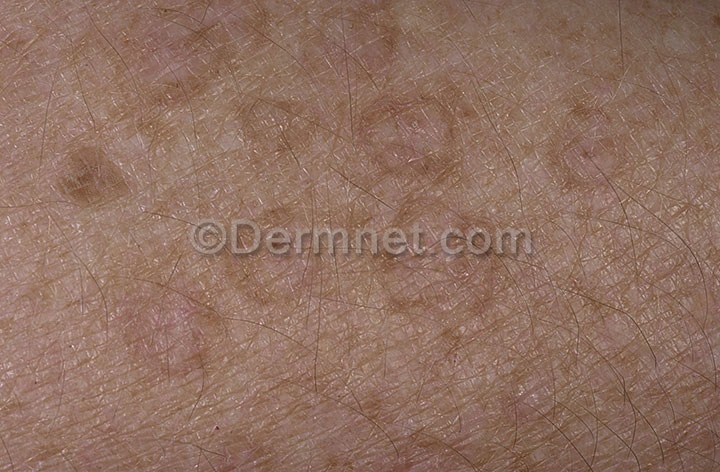
Disease: Seborrheic Keratoses and other Benign Tumors